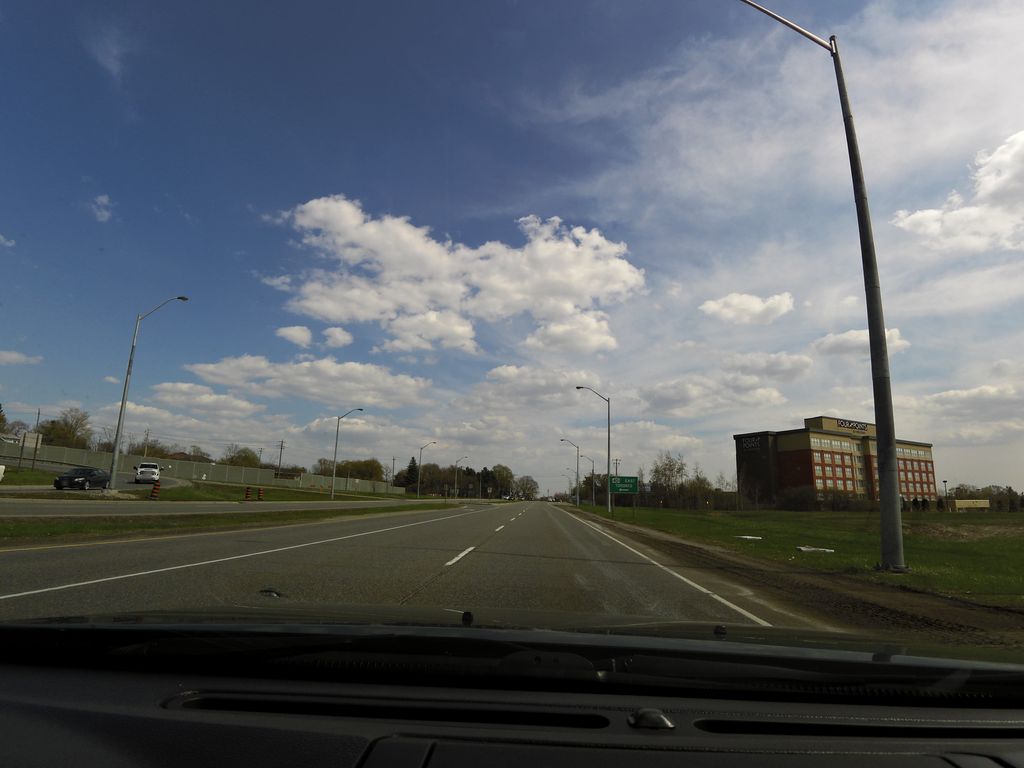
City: kitchener-waterloo